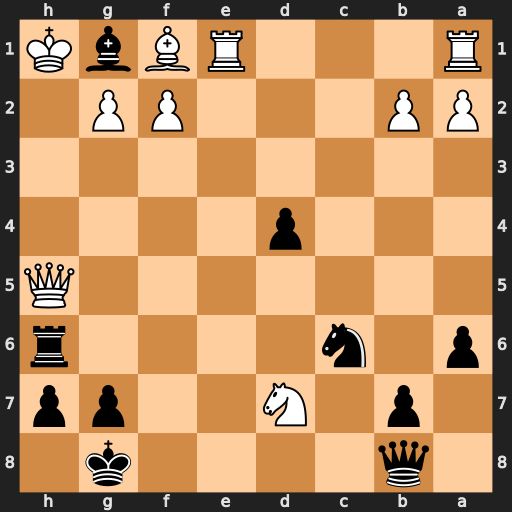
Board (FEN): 1q4k1/1p1N2pp/p1n4r/7Q/3p4/8/PP3PP1/R3RBbK
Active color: b
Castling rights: -
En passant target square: -
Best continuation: Rxh5+ Kxg1 Qh2#